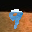
Label: 9